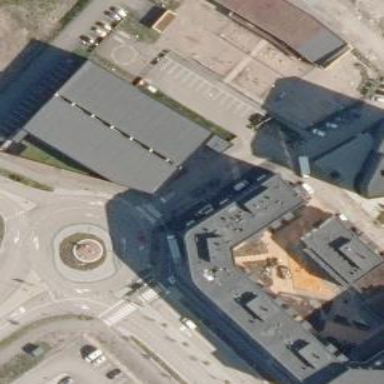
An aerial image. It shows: Multi-storey parking building.